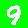
Digit: 9